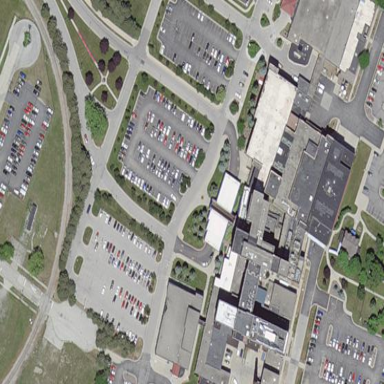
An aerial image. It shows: Hospital building.